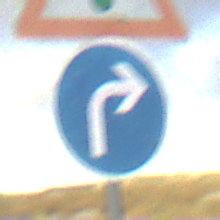
Verkehrszeichen: VorgeschriebeneFahrtrichtungRechts
Zusatzzeichen oben: Lichtzeichenanlage
Umgebung: Outdoor, Nature
Tageszeit: SunriseSunset
Wetter: PartlyCloudy
Licht: Natural
Jahreszeit: NotSpecified
Kontrast: HighContrast